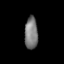
Tissue: lung
Cell type: Smooth muscle cells
Senescence score: 0.6318
Nuclear area (px): 417
Mean DAPI intensity: 122.295